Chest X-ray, PA view. Patient: 44 years old, sex F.
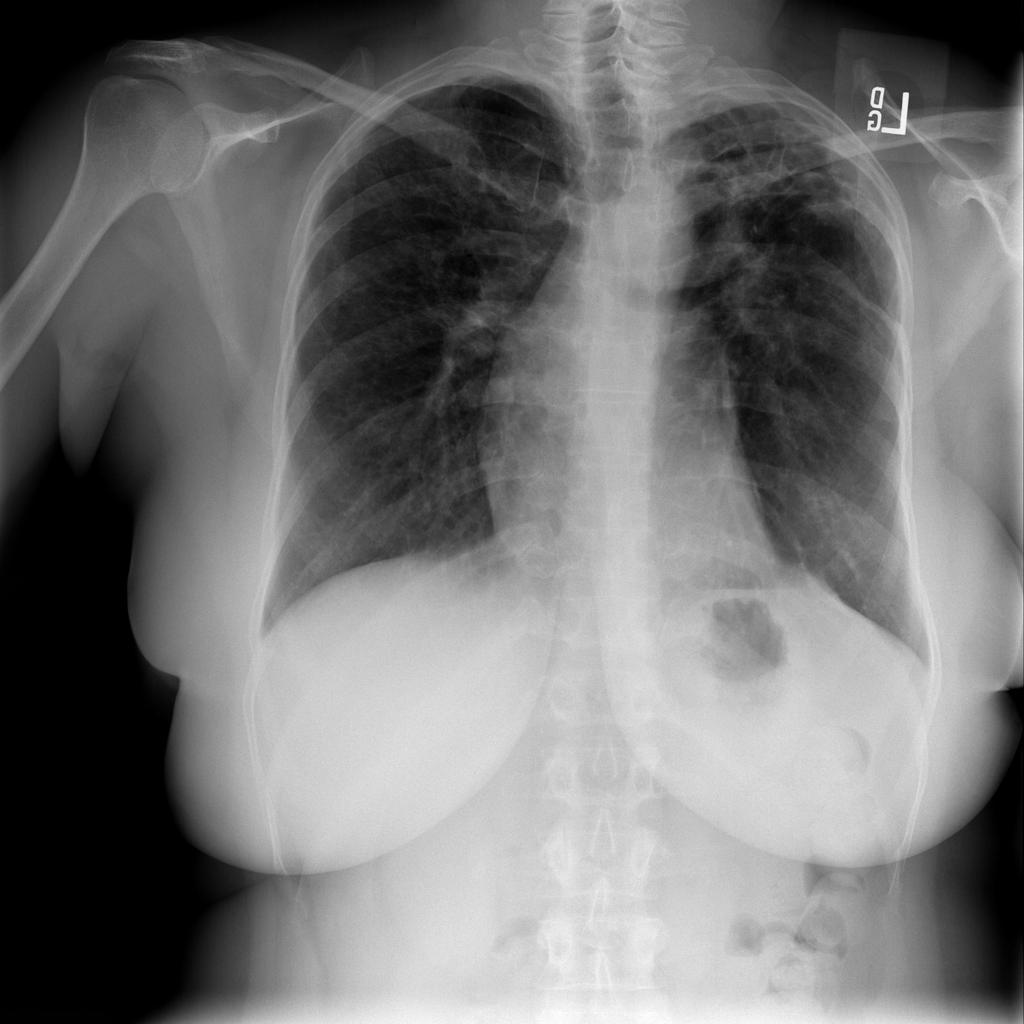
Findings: Fibrosis, Infiltration